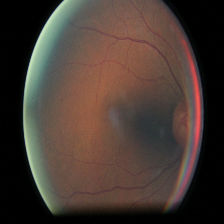
Diabetic retinopathy grade: Moderate